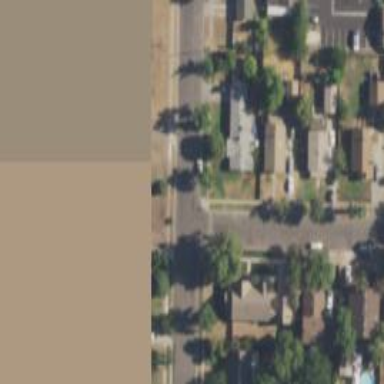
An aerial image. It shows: Residential road.